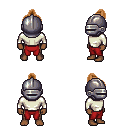
a pixel art fantasy rpg character, male body template, human, dark skin, white long-sleeve shirt, red pants, brown short topknot hairstyle, metal helm, four views (front, back, left, right), 2x2 character sprite sheet, small pixel art, hard edges, no anti-aliasing